Interaction volume radius: 10 \u00c5
Interaction volume height: 10 \u00c5
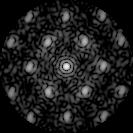
Disorder parameter: 0.3554